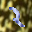
Label: 2